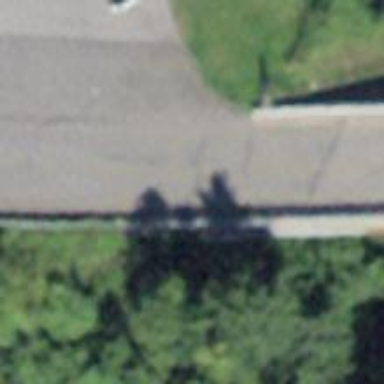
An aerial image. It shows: Unclassified road with asphalt surface. The road is on bridge with high-quality grading.